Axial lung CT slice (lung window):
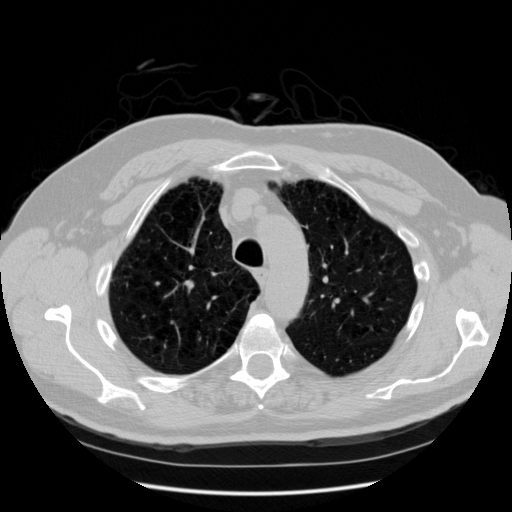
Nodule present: no